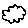
Label: cloud